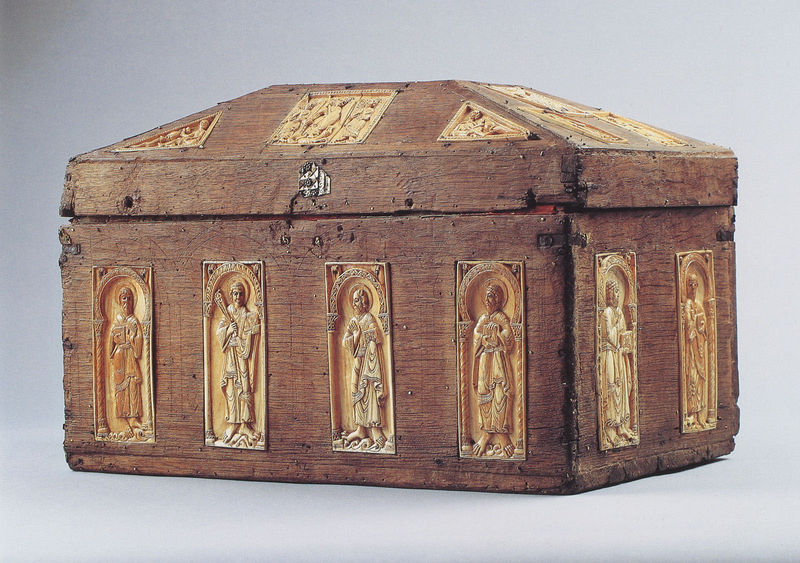
Titel: Reliquiar des Heiligen Pelagius von León
Institution: León, Colegiata de San Isidoro
Schlagwörter: braun, holz, männer, säule, schloss, alt, gold, gotik, relief, bogen, füsse, figuren, geschlossen, foto, bögen, truhe, deckel, buch, loch, kiste, einlegearbeit, intarsien, kasten, heiligenschein, nimbus, scharnier, antik, mittelalter, heilige, schatulle, schrein, kästchen, reliquie, christentum, elfenbein, apostel, propheten, schnitzfiguren, moderig, elefantenzahn, kapiotell, itarsien, heiligenscheun, reliqiuie, middleages